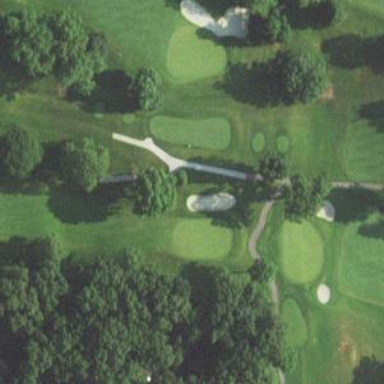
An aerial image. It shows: Golf cartpath that is also road path.